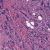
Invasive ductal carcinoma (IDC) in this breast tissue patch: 1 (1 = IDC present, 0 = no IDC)